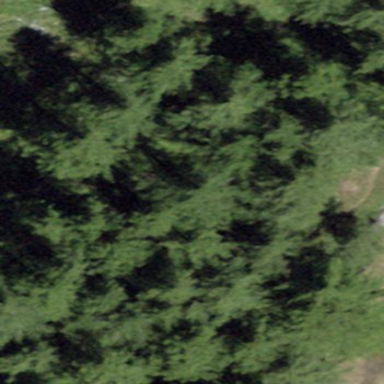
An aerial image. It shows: Forest dominated by needle-leaved trees.